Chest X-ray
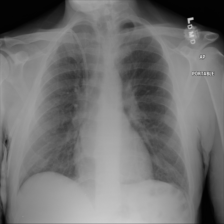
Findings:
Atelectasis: negative
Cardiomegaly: negative
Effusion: negative
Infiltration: negative
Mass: negative
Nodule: negative
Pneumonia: negative
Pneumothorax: negative
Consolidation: negative
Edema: negative
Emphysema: negative
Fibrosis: negative
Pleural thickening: positive
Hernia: negative